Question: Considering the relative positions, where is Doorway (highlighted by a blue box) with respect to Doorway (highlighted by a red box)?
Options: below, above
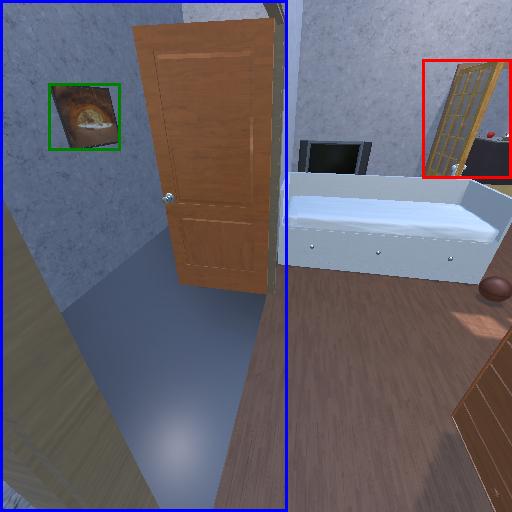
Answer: below